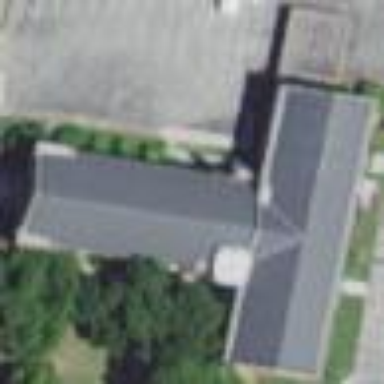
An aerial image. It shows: Building that is place of worship.